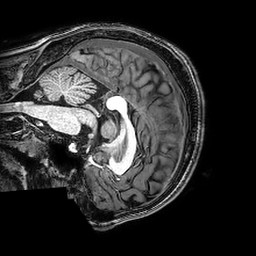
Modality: T1w
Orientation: sagittal
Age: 25
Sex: male
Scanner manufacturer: philips
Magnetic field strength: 3 T
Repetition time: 0.00816 s
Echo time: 0.00374 s